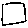
Label: square